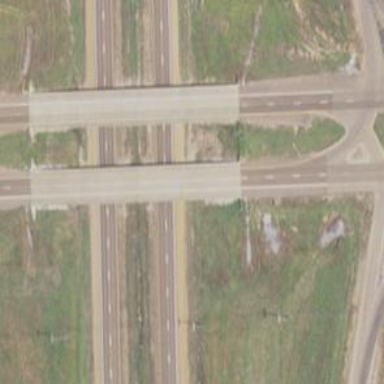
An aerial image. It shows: Beam bridge on primary highway.